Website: home-depot
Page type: billing-address
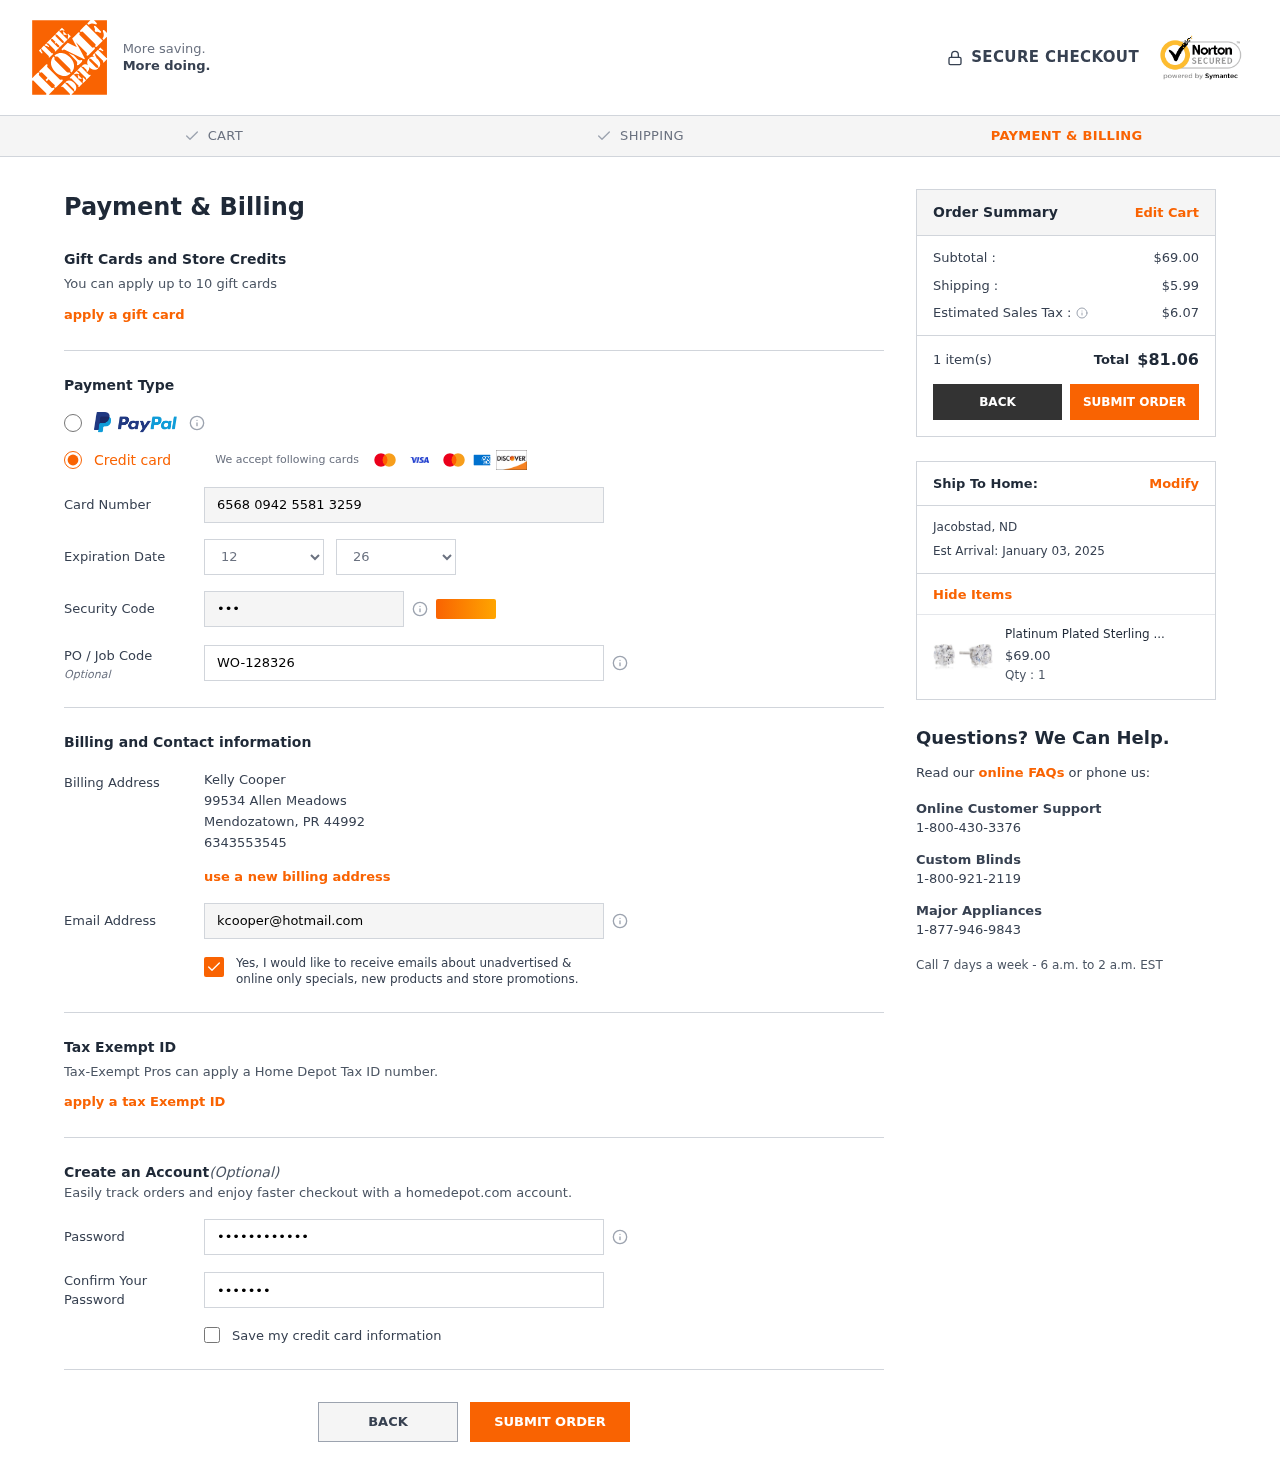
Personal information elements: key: PII_CARD_CVV
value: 944
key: PII_CARD_EXPIRY_MONTH
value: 12
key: PII_CARD_EXPIRY_YEAR
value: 26
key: PII_CARD_NUMBER
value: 6568 0942 5581 3259
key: PII_CITY
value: Mendozatown
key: PII_CITY2
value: Jacobstad
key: PII_EMAIL
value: kcooper@hotmail.com
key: PII_FULLNAME
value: Kelly Cooper
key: PII_JOB_CODE
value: WO-128326
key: PII_PHONE
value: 6343553545
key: PII_POSTCODE
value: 44992
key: PII_STATE_ABBR
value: PR
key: PII_STATE_ABBR2
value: ND
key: PII_STREET
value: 99534 Allen Meadows
Product elements: key: PRODUCT1_NAME
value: Platinum Plated Sterling Silver Stud Earrings set with Round Cut Swarovski Zirconia (2 cttw)
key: PRODUCT1_PRICE
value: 69
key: PRODUCT1_QUANTITY
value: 1
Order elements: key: ORDER_SUBTOTAL
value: $69.00
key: ORDER_SHIPPING_COST
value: $5.99
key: ORDER_TAX
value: $6.07
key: ORDER_NUM_ITEMS
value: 1 item(s)
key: ORDER_TOTAL
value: $81.06
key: ORDER_DELIVERY_DATE
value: Est Arrival: January 03, 2025